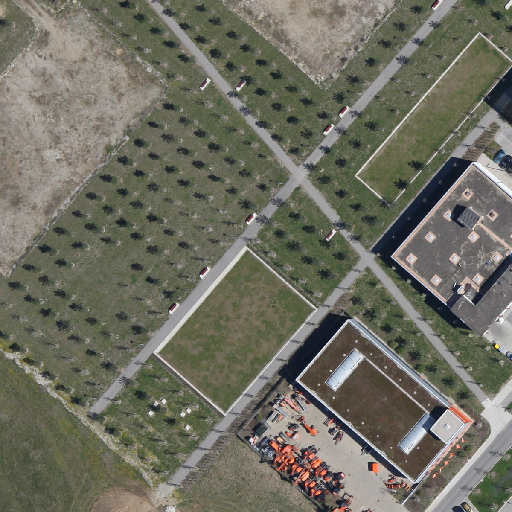
Referring expression: sidewalk along with tree